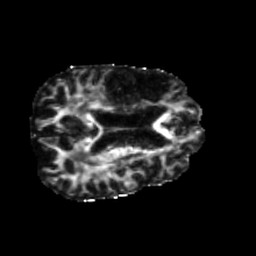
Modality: FA
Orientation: axial
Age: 75
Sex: male
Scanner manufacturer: siemens
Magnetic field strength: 3 T
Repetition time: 5.25 s
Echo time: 0.08 s